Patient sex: F
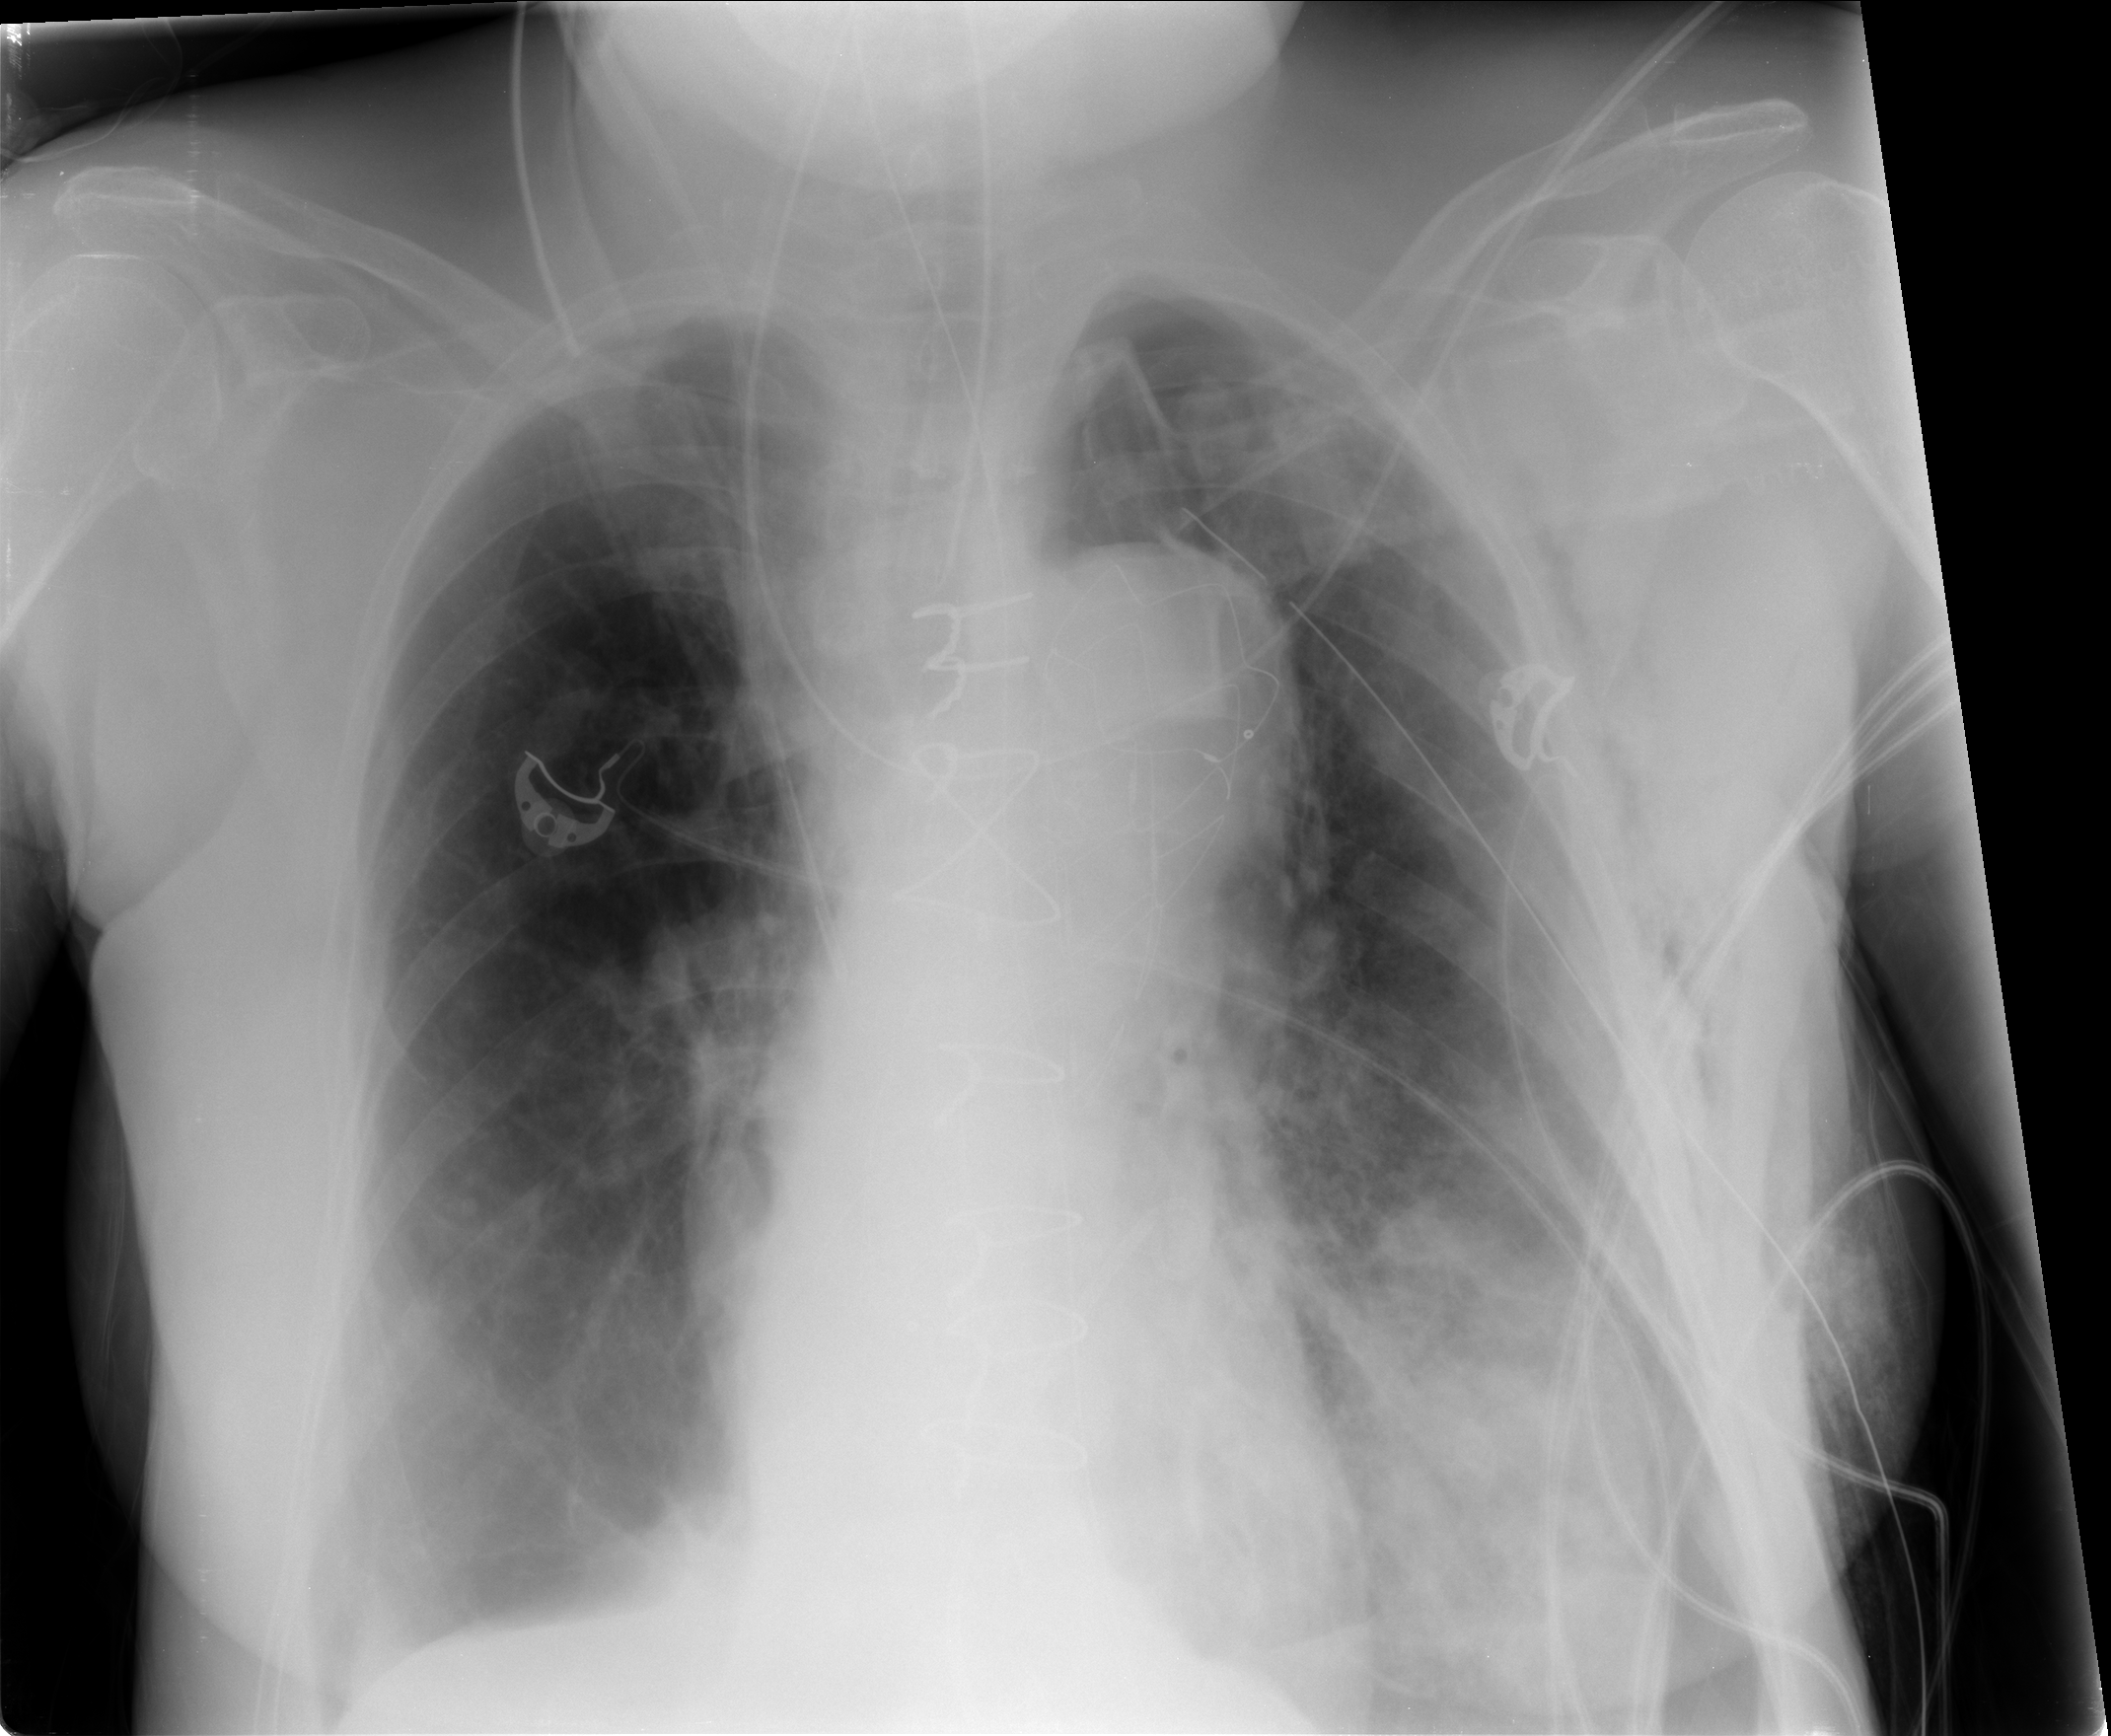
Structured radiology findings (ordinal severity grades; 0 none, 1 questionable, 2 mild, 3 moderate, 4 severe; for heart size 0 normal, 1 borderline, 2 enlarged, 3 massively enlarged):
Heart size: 0
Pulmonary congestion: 1
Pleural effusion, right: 2
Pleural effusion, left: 3
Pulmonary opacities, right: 0
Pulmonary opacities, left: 3
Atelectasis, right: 2
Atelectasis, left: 2